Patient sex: M
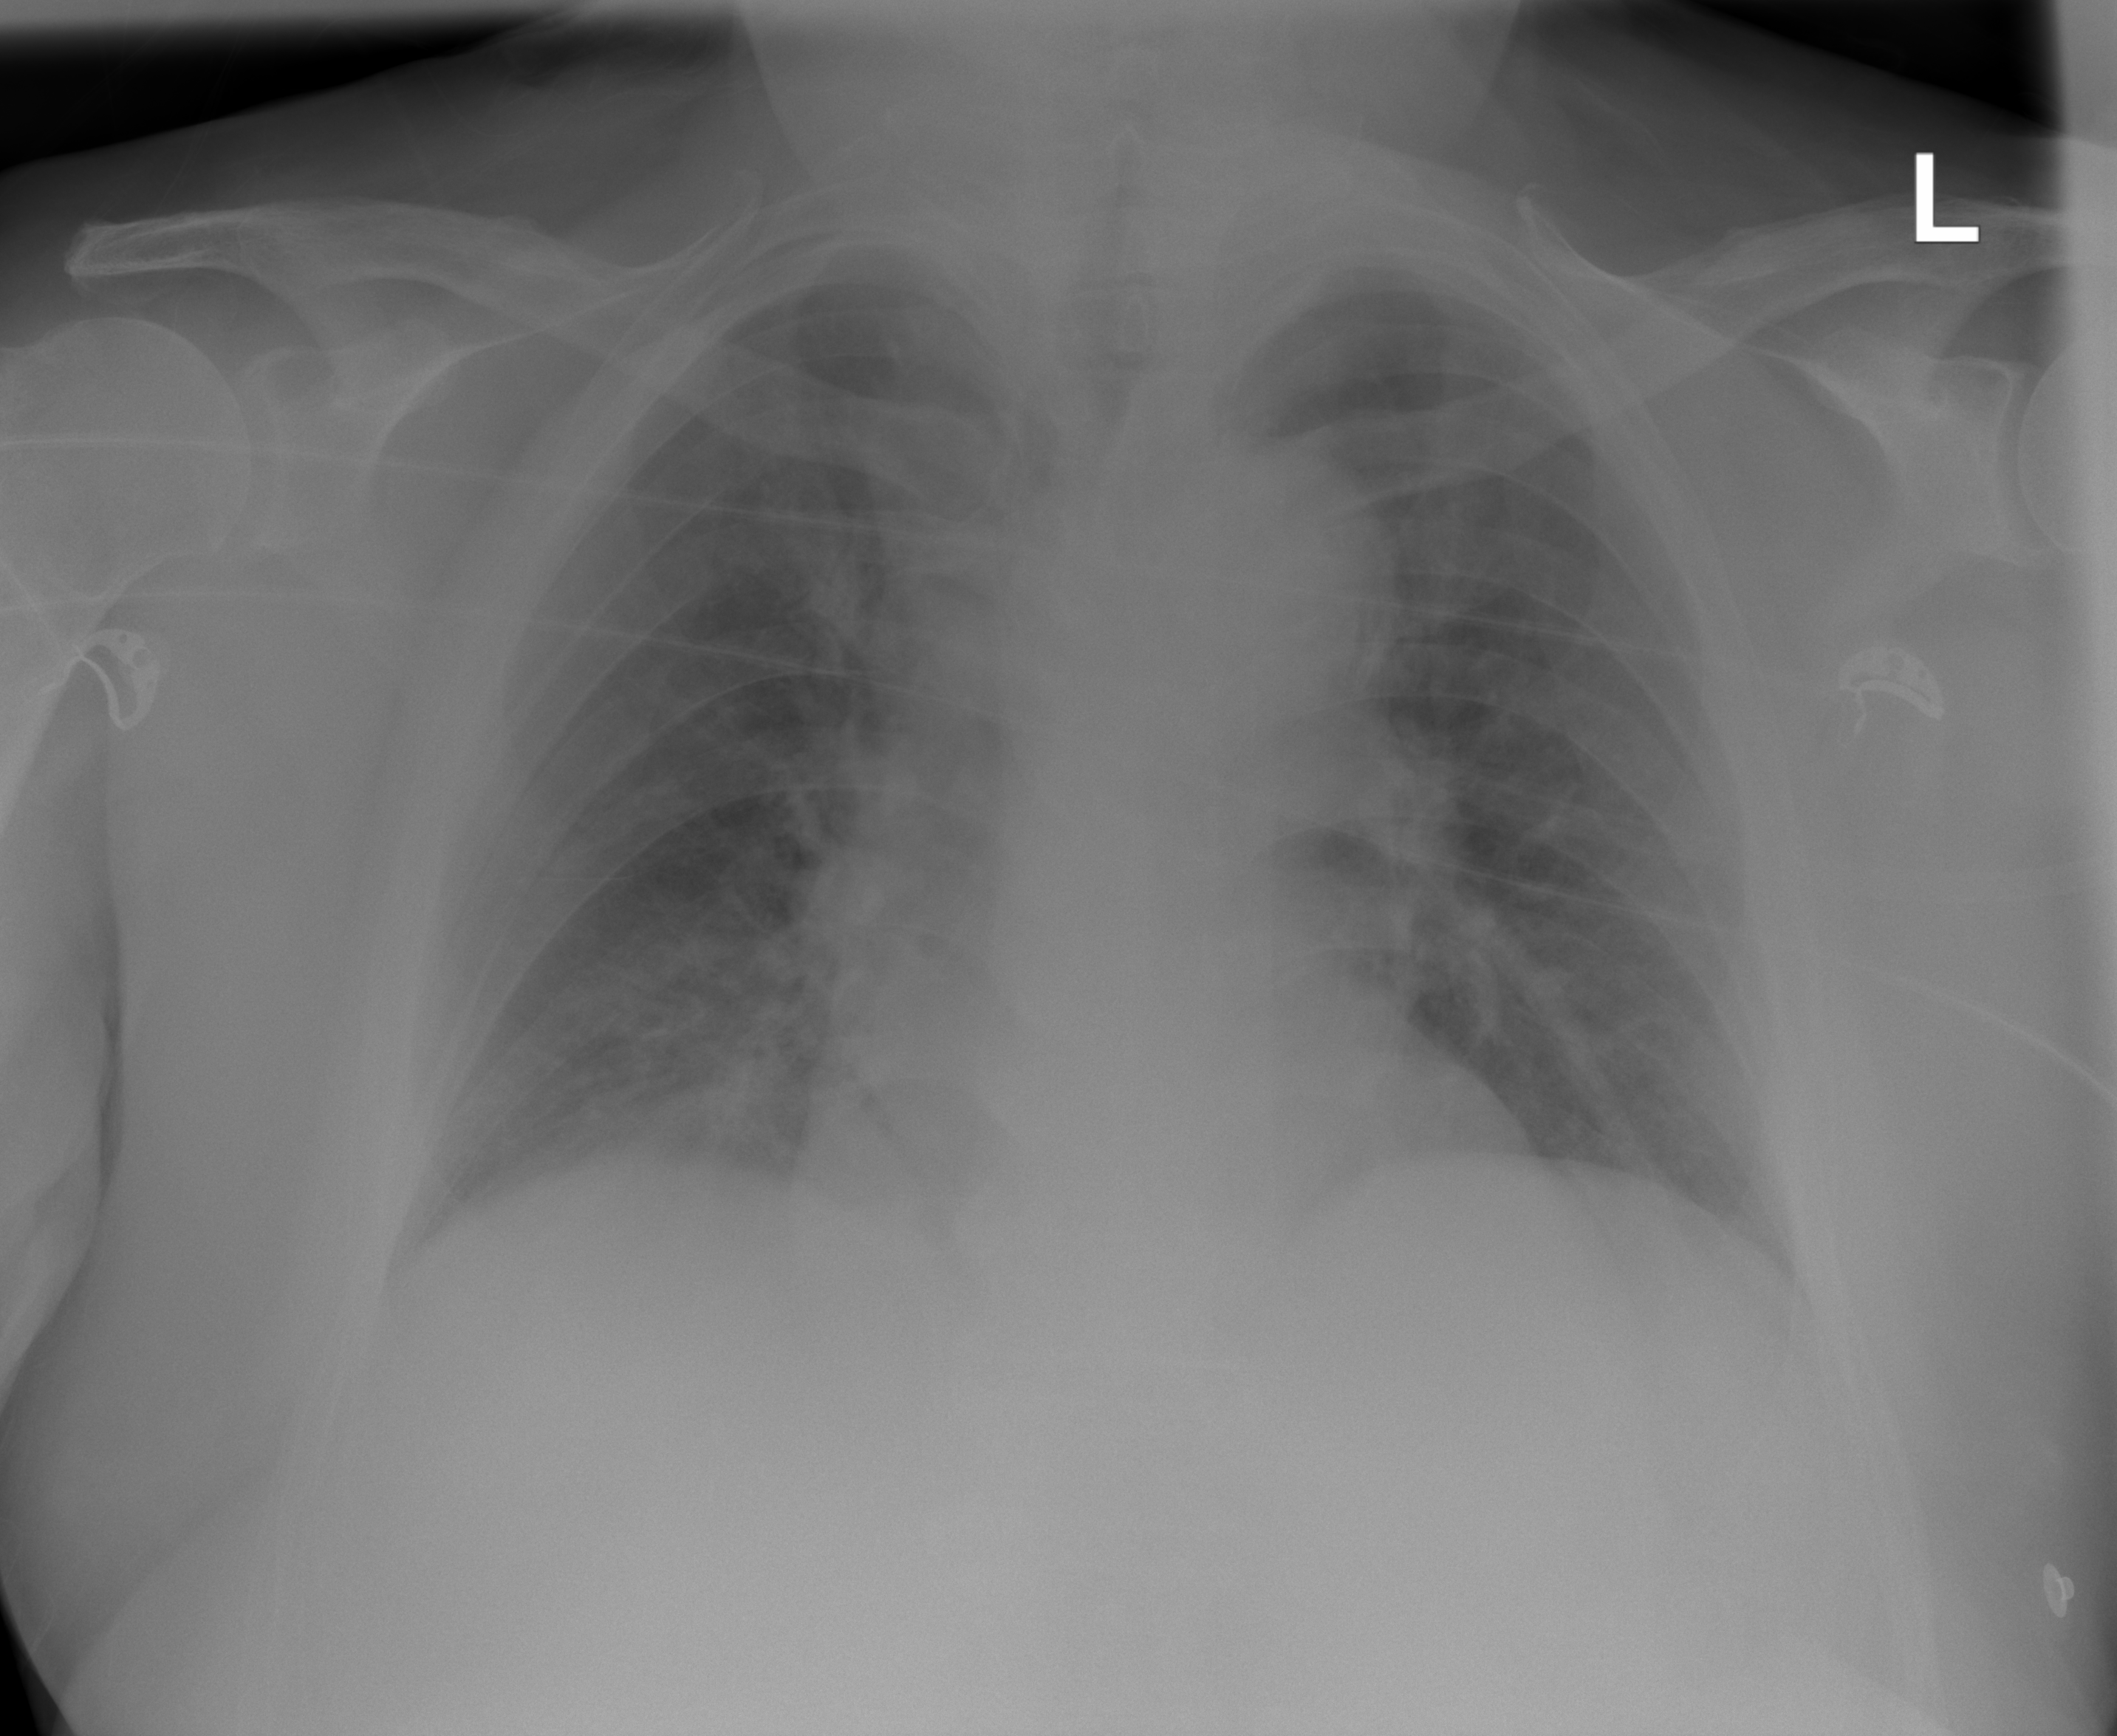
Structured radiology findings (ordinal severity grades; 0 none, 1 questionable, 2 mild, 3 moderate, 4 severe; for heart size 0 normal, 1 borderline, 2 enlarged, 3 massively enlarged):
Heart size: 2
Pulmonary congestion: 2
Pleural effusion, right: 0
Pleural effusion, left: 0
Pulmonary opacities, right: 0
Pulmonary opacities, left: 0
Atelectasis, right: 2
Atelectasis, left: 0